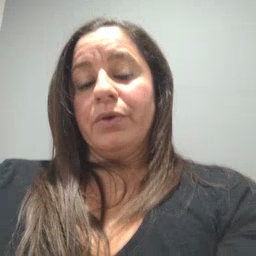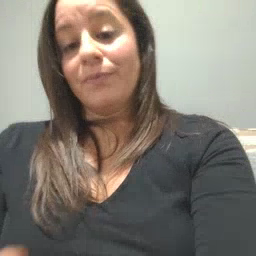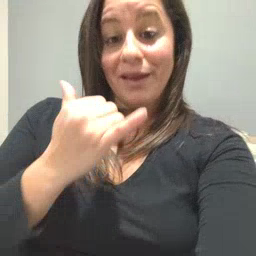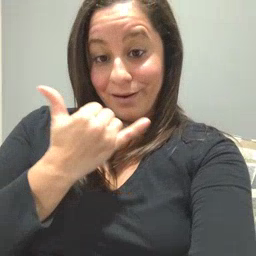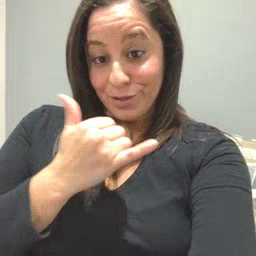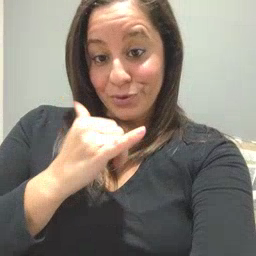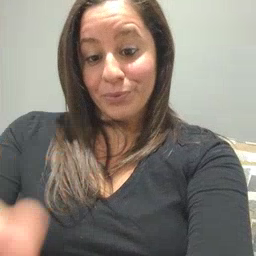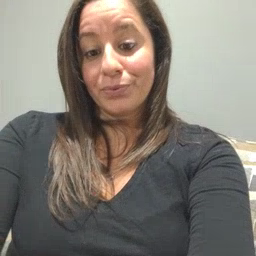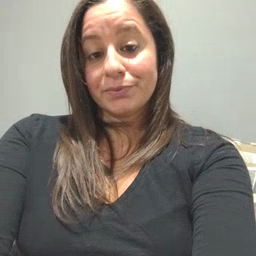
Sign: yellow